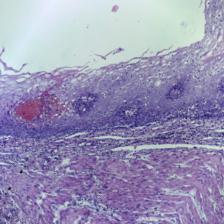
Diagnosis: Normal